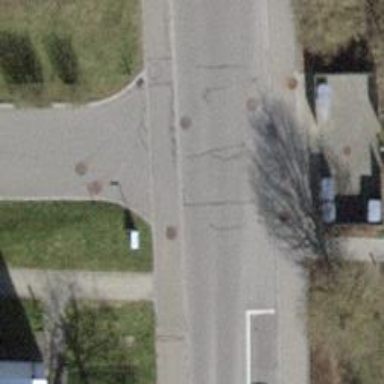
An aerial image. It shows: Asphalt road in residential area.